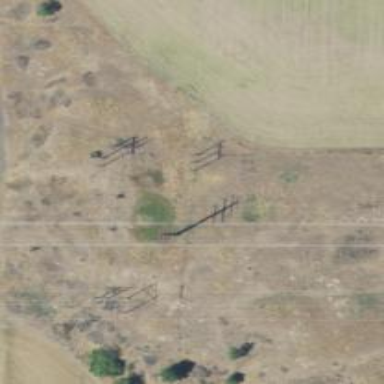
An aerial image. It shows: Power tower.